Question: I am facing an issue, I have username & password fields on activity, now when I click on username keyboard appears but no next button on it and I cannot move to next Edittext control through keyboard in this case, keyboard displays enter button in it as attached in screenshot which increases its height,
Can anyone guide me what is the solution to this problem (to display next button on edittext)?

'''
txtUserid = (EditText)findViewById(R.id.txtUserID);
txtUserPasword = (EditText)findViewById(R.id.txtPassword);
txtUserid.setNextFocusDownId(R.id.txtPassword);
txtUserPasword.setNextFocusDownId(R.id.btnLogin);
'''
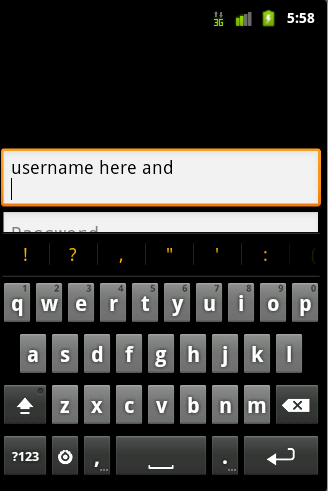
Answer: add this lines below your lines of code you provided:
'''
txtUserid.setOnKeyListener(new OnKeyListener() {
public boolean onKey(View v, int keyCode, KeyEvent event) {
// If the event is a key-down event on the "enter" button
if ((event.getAction() == KeyEvent.ACTION_DOWN) &&
(keyCode == KeyEvent.KEYCODE_ENTER))
{
// Perform action on Enter key press
txtUserid.clearFocus();
txtUserPasword.requestFocus();
return true;
}
return false;
}
});
txtUserPasword.setOnKeyListener(new OnKeyListener() {
public boolean onKey(View v, int keyCode, KeyEvent event) {
if ((event.getAction() == KeyEvent.ACTION_DOWN) &&
(keyCode == KeyEvent.KEYCODE_ENTER))
{
// Perform action on Enter key press
// check for username - password correctness here
return true;
}
return false;
}
});
'''